Aerial crown-view tile of a tropical tree (Barro Colorado Island, Panama), acquired 20240716:
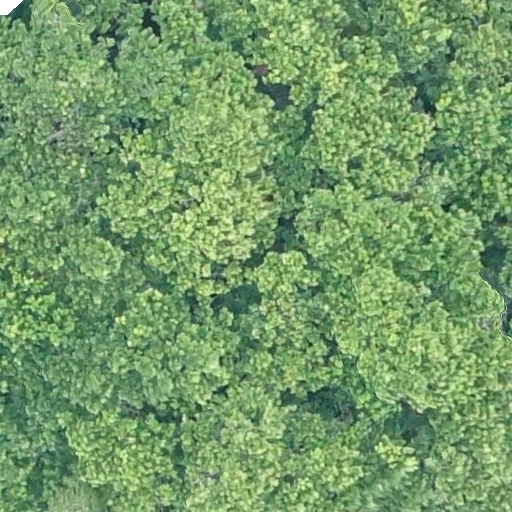
Species: Anacardium excelsum
GBIF accepted scientific name: Anacardium excelsum
Crown area: 677.806 m²